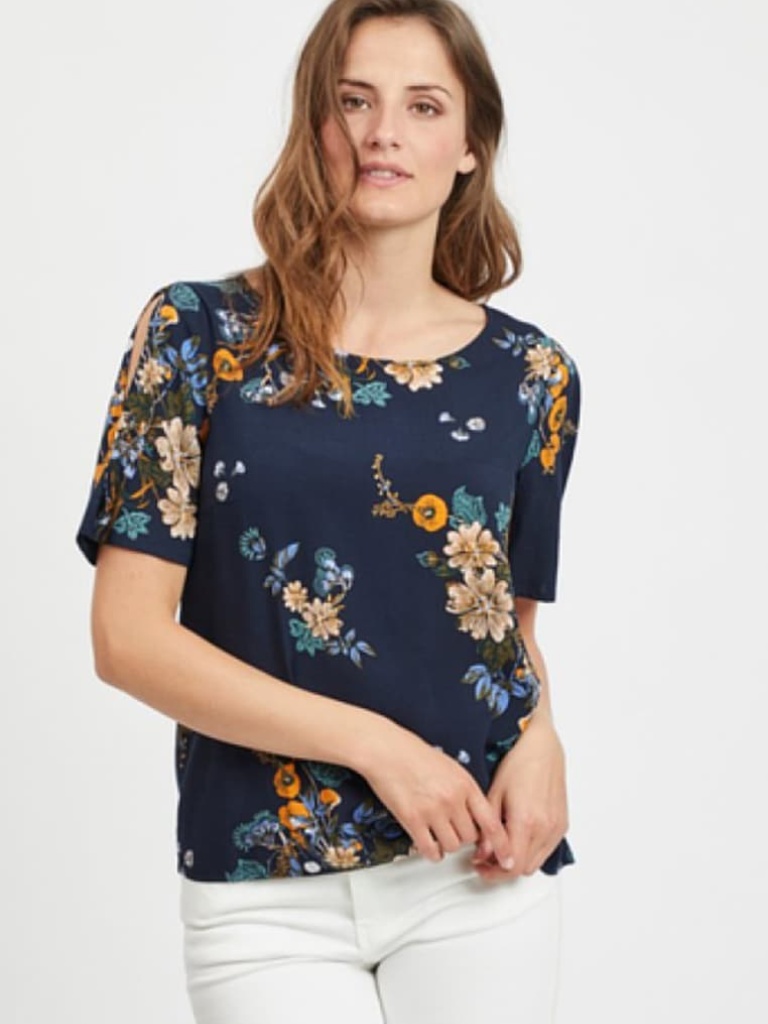
cotton relaxed short sleeve hip length Untucked crew blouse